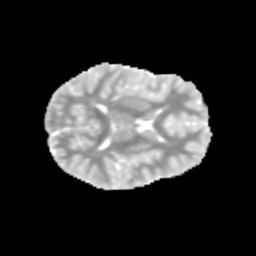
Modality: MD
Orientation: axial
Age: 12
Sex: female
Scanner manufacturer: siemens
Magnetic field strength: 3 T
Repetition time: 3.8 s
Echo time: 0.07 s